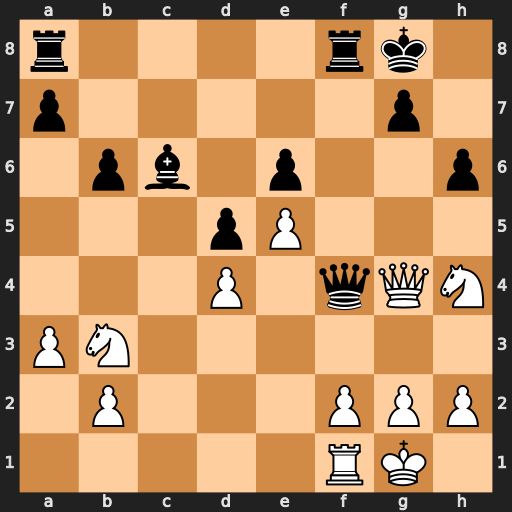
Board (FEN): r4rk1/p5p1/1pb1p2p/3pP3/3P1qQN/PN6/1P3PPP/5RK1
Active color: w
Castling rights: -
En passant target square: -
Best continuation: Qxe6+ Qf7 Qxc6